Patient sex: M
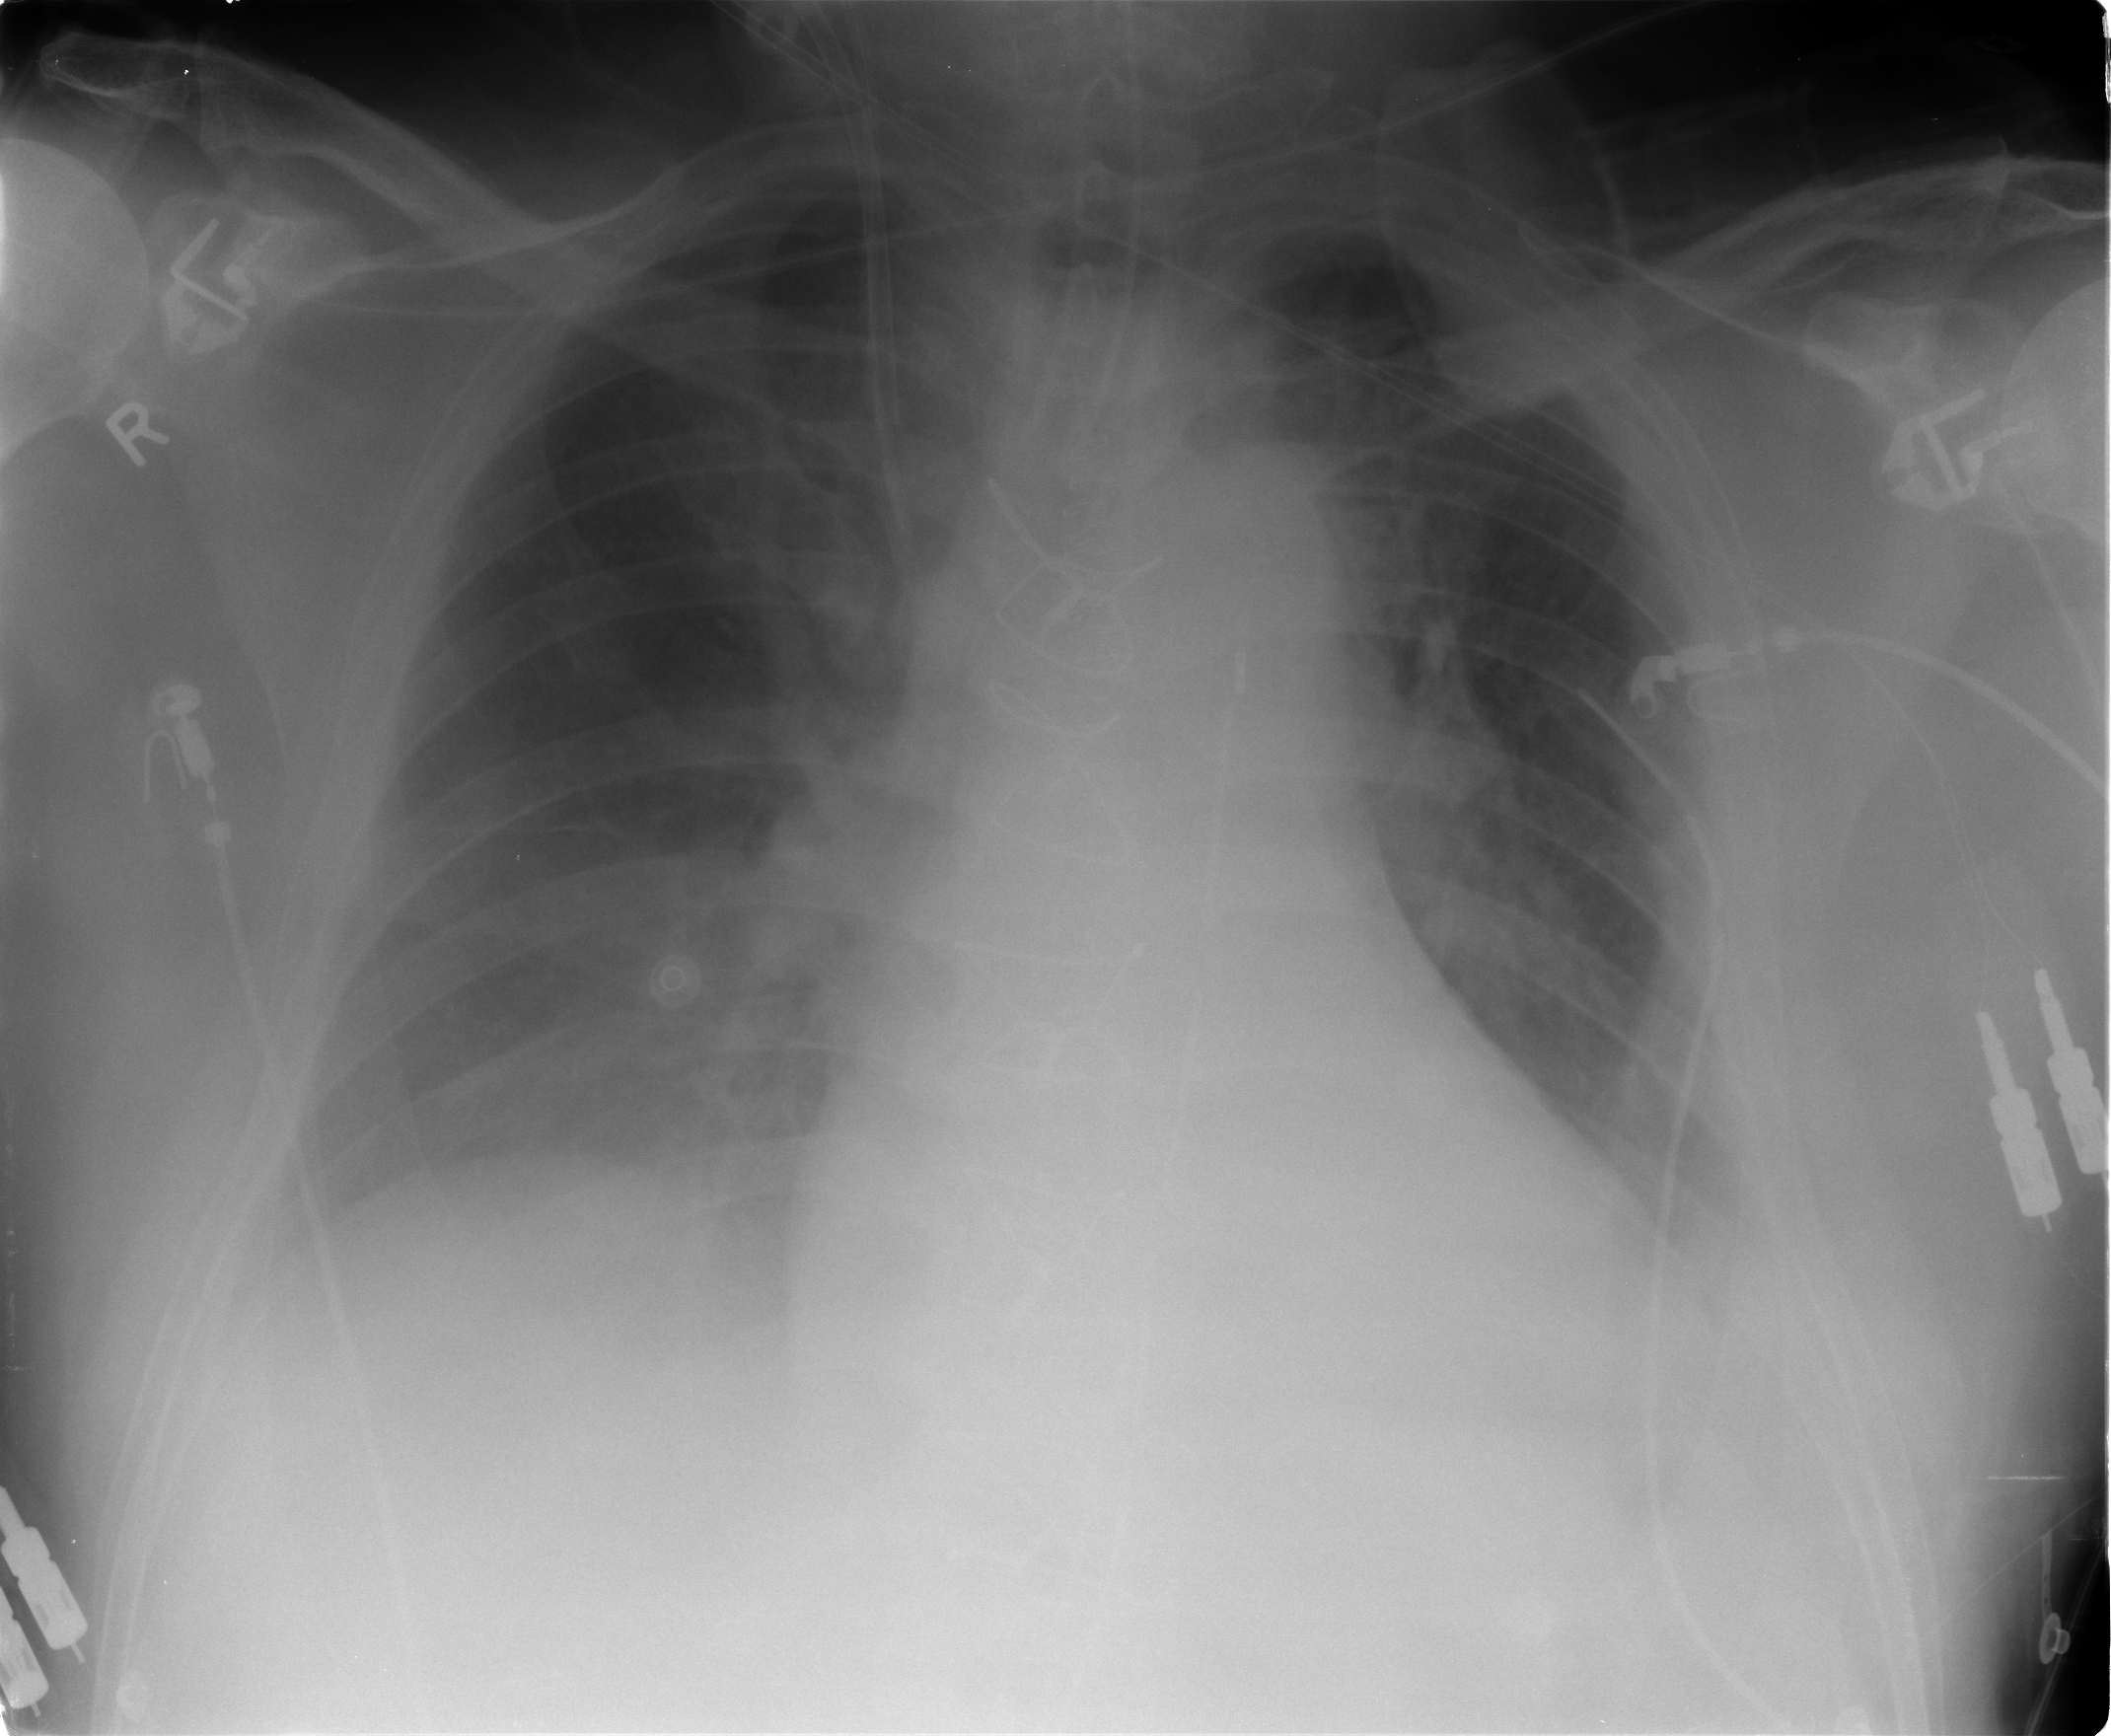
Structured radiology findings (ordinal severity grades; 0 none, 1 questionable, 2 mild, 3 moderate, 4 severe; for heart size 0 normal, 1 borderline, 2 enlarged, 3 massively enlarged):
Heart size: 0
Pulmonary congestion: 2
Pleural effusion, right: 2
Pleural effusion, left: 1
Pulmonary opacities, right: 0
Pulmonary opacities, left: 0
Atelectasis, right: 1
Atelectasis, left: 1